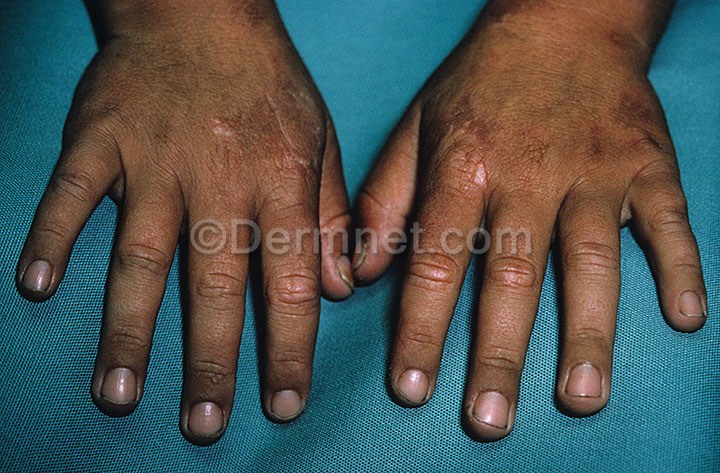
Disease: Light Diseases and Disorders of Pigmentation